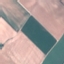
Land use / land cover class: AnnualCrop